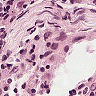
Metastatic tissue present: no